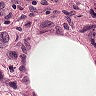
Metastatic tissue present: yes